Question: Is there any way of resizing an image in a button? The image source is from the 'drawables' folder. I want to have the following layout for the button.

I know that we can use the 'android:drawableLeft' XML tag for the button, but the image is crossing the boundary of the button and thus getting cut off on all sides.
I want my to be in within "Image here" slot from the above depicted layout. How can I achieve this?
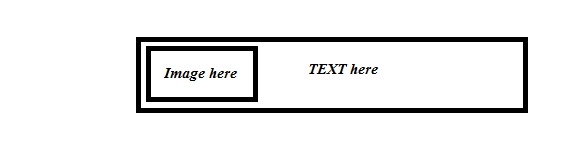
Answer: If you are using a default button, use the default padding (don't set the padding values) and the image should not cross the boundary.
Alternatively for finer control you can place an ImageView and TextView within a layout (e.g. LinearLayout) and set the layout's 'style="@android:style/Widget.Button"'.